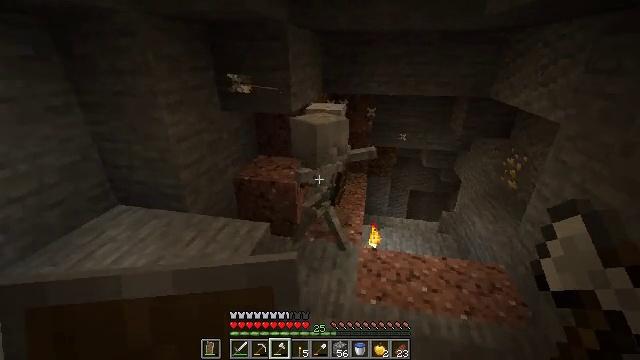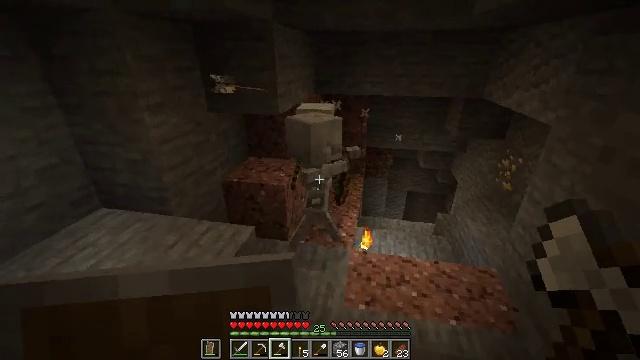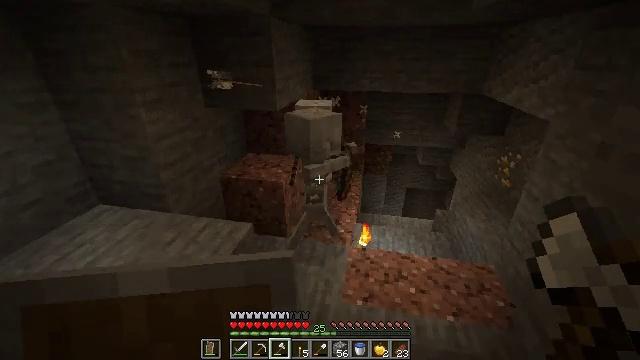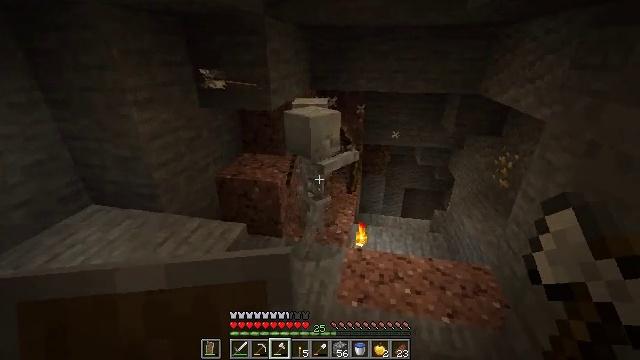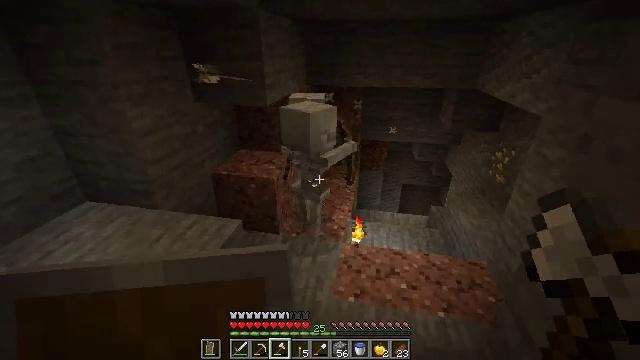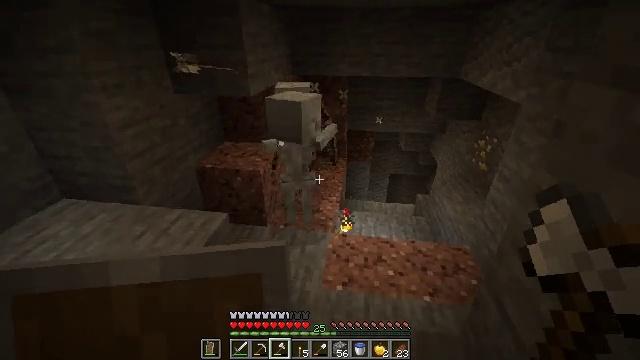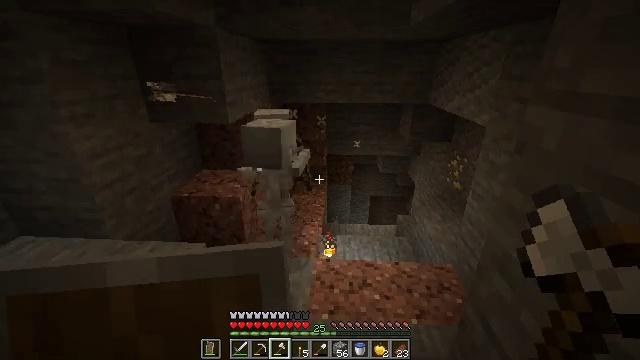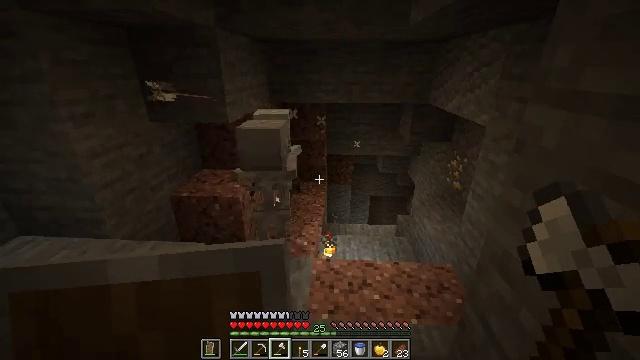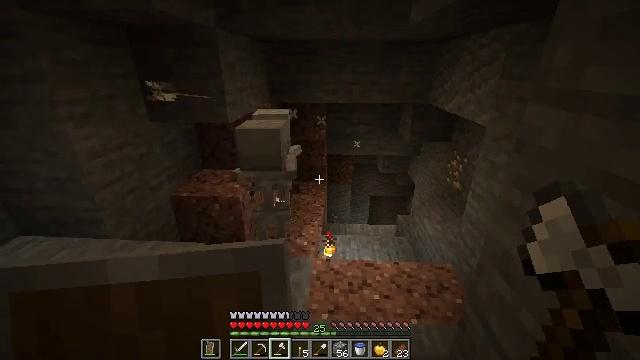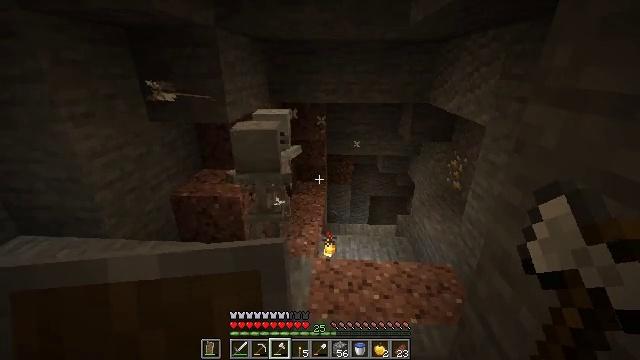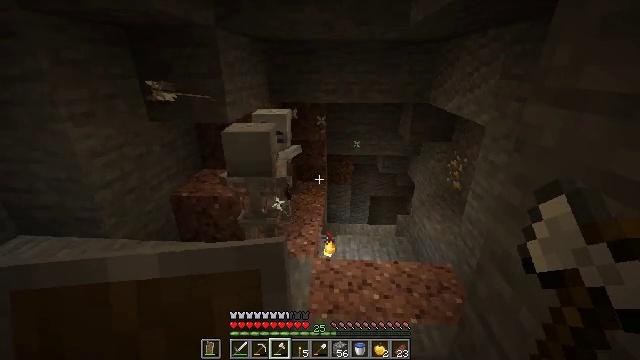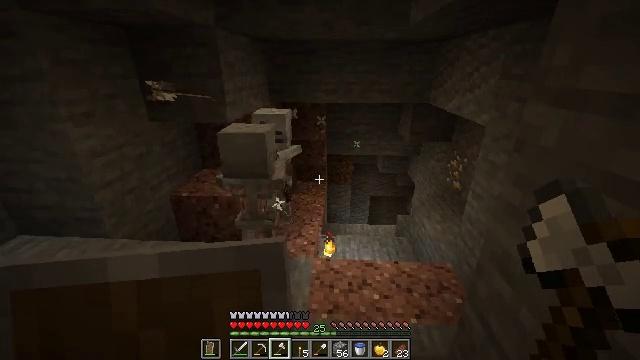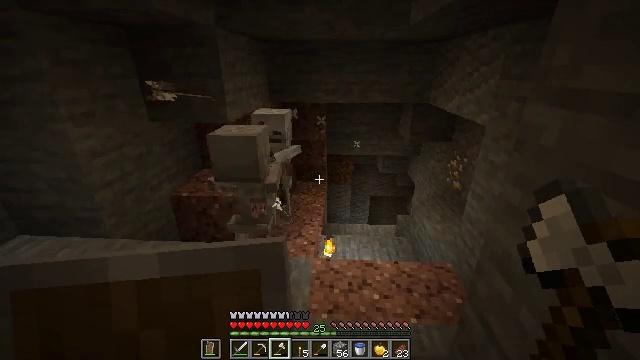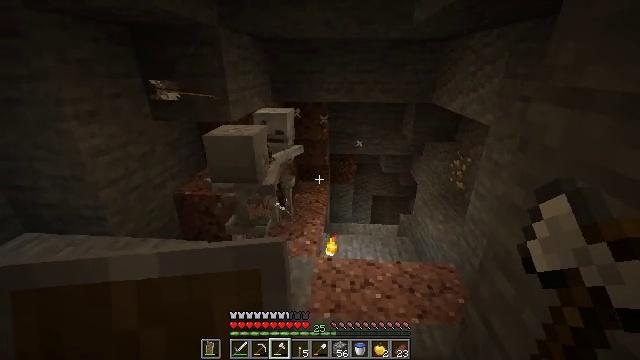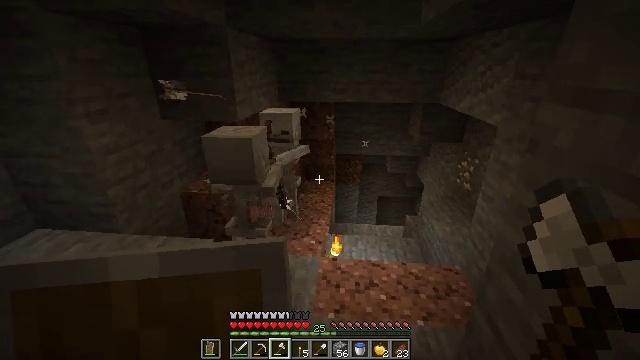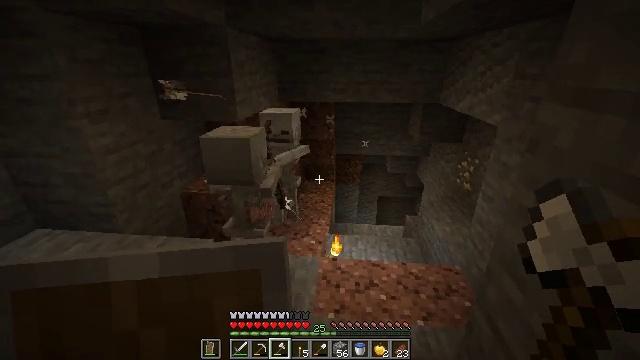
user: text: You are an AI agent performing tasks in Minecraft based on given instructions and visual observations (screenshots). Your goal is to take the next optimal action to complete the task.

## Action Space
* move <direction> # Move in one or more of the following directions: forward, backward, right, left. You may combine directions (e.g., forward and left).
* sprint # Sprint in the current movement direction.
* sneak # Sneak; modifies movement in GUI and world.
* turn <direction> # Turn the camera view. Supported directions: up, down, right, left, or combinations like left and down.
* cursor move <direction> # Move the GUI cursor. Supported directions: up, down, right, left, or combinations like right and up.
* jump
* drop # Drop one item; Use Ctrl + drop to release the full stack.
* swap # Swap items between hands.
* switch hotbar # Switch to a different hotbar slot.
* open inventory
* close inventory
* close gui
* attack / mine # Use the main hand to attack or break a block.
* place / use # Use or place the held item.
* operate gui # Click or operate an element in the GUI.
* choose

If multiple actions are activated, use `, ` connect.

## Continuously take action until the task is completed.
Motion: motion action
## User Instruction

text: Kill a skeleton.
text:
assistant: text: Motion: no_op
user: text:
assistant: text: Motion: no_op
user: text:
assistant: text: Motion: no_op
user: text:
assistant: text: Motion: no_op
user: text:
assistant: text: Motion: turn right and down
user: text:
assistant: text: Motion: turn right and up
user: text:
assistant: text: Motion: no_op
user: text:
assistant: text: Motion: no_op
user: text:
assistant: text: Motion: no_op
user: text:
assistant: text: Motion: no_op
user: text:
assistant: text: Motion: no_op
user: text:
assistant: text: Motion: no_op
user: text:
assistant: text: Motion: no_op
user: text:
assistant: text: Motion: turn left
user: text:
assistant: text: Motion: no_op
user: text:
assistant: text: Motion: no_op
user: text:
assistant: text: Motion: no_op
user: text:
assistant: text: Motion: move right, turn left
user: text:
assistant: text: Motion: move right, turn left
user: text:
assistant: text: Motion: move right, turn left
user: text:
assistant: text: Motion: move right, turn left
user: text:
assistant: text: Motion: move right, turn left, use / place
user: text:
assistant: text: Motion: use / place
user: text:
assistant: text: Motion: use / place
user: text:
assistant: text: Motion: turn left, use / place
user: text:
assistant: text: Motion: turn left, use / place
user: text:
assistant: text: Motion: turn left, use / place
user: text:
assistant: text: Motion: use / place
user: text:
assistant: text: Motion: use / place
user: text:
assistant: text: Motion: use / place